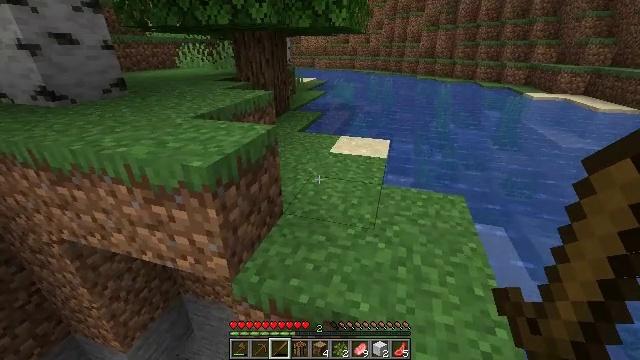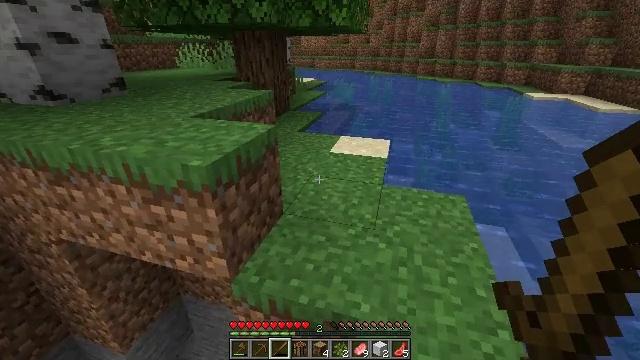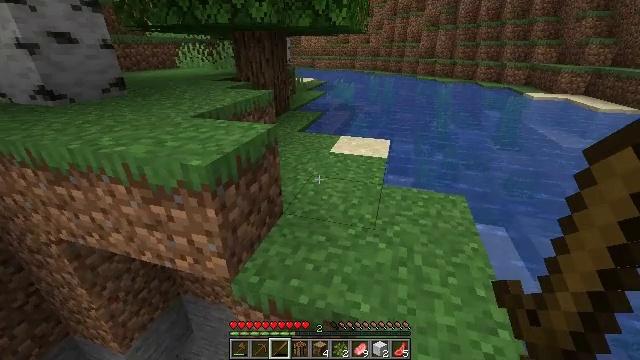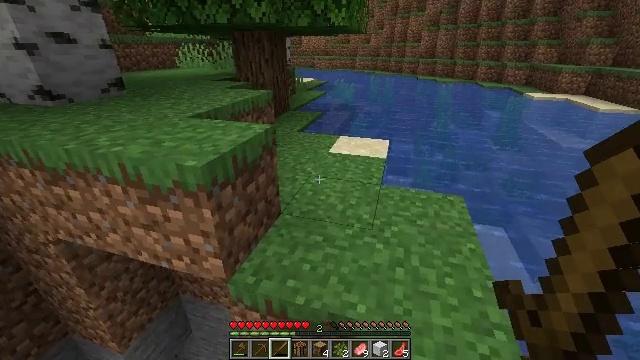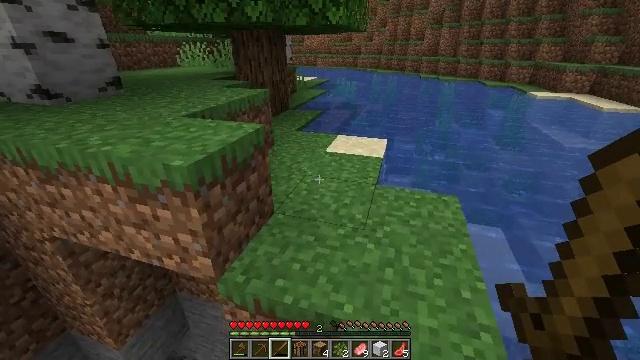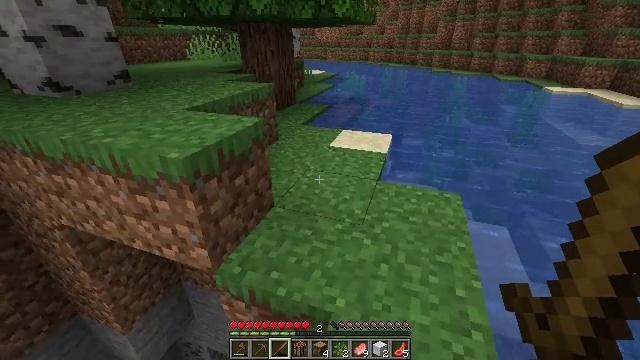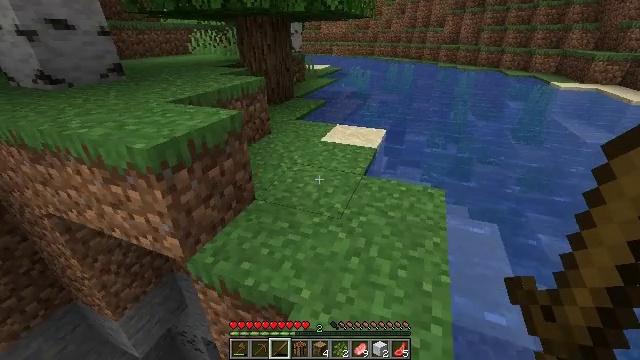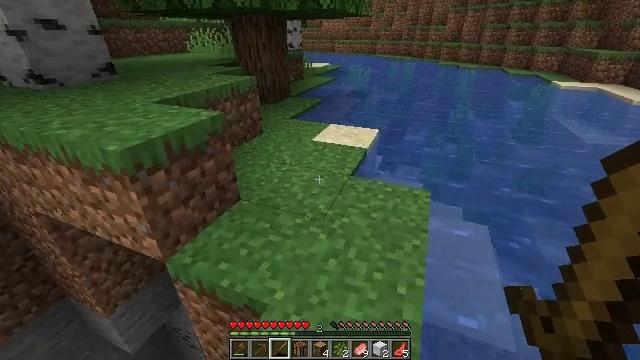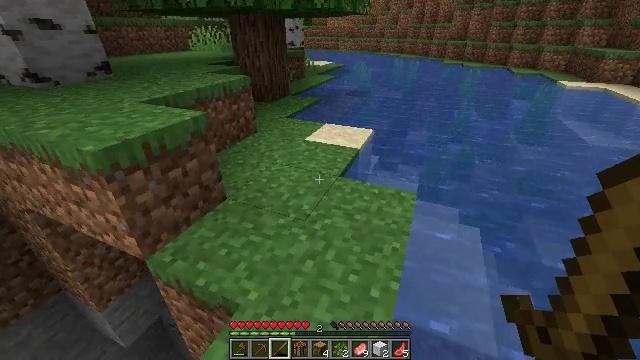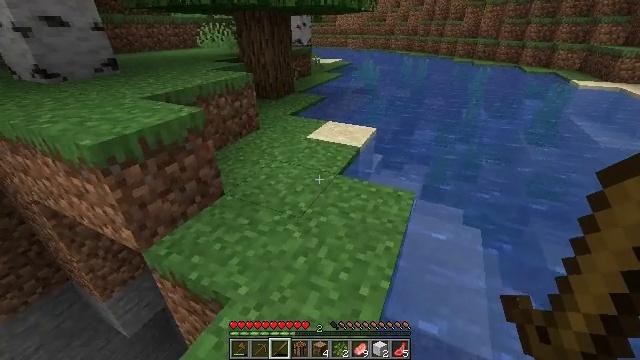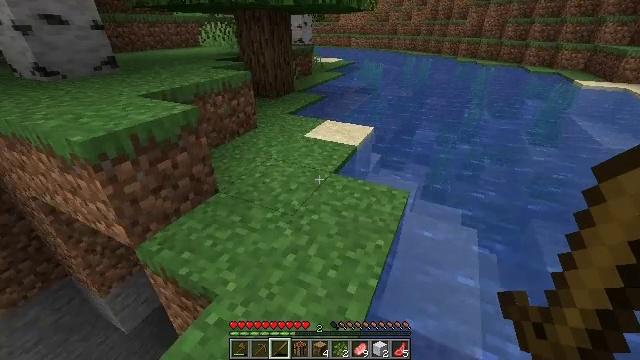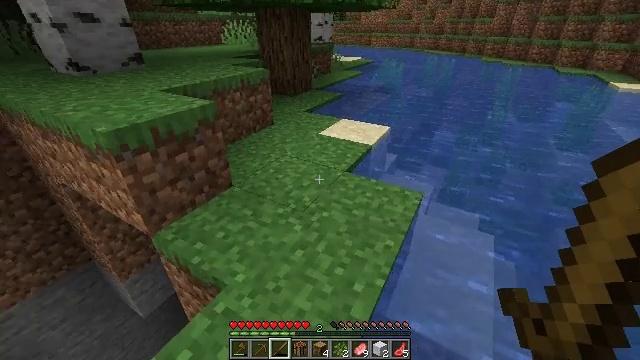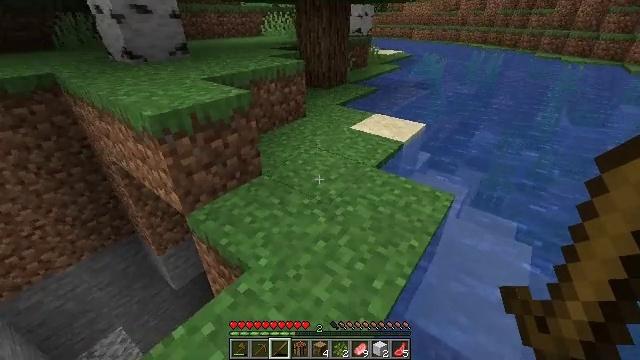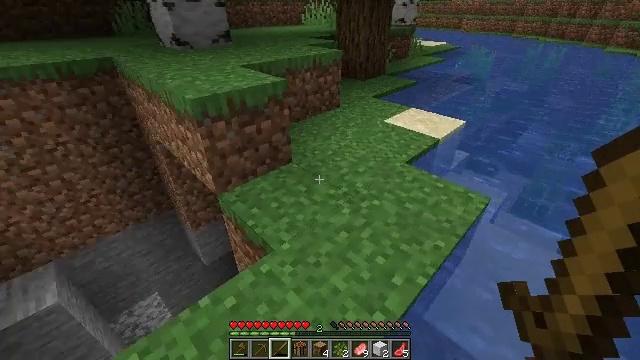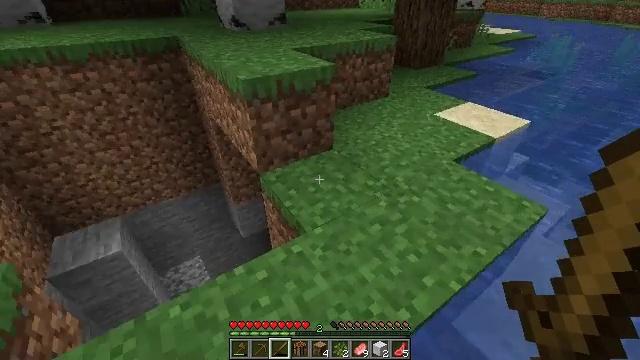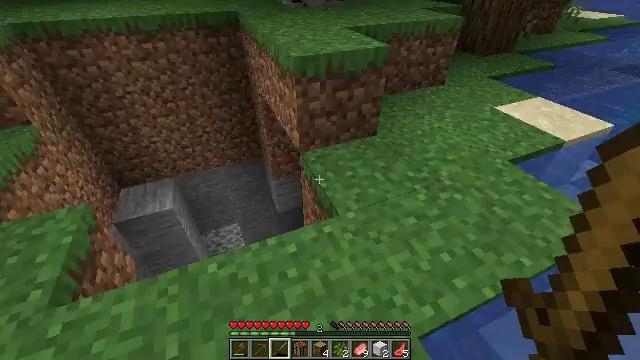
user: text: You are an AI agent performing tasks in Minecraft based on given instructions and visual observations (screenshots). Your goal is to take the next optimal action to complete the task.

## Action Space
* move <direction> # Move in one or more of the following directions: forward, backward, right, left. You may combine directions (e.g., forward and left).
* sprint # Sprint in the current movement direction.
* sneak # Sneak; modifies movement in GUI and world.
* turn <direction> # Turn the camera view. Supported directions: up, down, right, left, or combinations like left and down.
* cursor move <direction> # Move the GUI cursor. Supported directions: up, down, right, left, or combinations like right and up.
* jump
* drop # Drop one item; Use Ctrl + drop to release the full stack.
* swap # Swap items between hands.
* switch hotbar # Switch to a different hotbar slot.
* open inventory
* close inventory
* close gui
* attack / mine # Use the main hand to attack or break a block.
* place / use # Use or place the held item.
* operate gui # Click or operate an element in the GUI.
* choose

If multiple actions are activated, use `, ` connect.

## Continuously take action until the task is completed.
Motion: motion action
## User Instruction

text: Collect the grass block using a shovel.
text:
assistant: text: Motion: no_op
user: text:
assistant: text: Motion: no_op
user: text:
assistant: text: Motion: move right
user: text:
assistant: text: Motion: move right
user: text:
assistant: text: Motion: move right, turn left and down
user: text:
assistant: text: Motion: move right, turn left
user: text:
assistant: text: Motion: move right
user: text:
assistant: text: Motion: move right, turn left
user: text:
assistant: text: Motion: turn left
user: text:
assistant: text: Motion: no_op
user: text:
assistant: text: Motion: turn left
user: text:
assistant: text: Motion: turn left and down
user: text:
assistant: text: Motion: turn left and down
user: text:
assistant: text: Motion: turn left and down
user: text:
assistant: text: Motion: turn left and down
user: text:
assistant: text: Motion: turn left and down
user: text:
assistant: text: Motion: move forward, turn left and down
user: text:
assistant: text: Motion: move forward, turn left and down
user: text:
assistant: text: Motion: move forward and move left, turn down
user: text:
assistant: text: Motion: move forward and move left, turn left and down
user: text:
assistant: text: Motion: move left, turn left and down
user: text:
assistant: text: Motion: move left, turn left and down
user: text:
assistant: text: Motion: move left
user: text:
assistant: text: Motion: move left
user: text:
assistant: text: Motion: move left
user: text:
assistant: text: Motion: move left
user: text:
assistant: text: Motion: no_op
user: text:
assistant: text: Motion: move forward
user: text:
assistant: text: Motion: move forward, turn down
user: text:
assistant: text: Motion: move forward, turn down